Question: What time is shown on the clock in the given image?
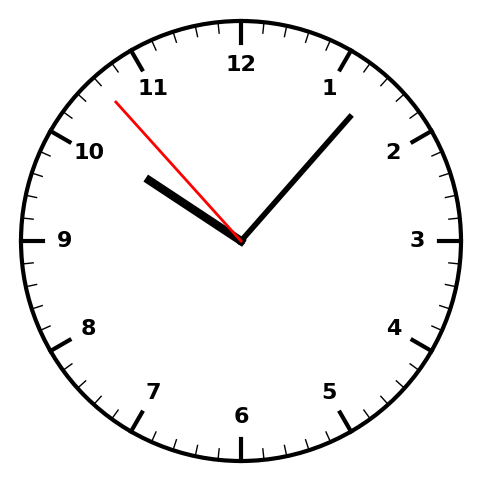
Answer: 10:06:53